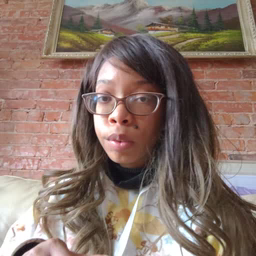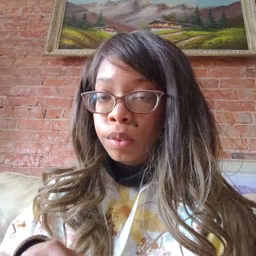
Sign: milk